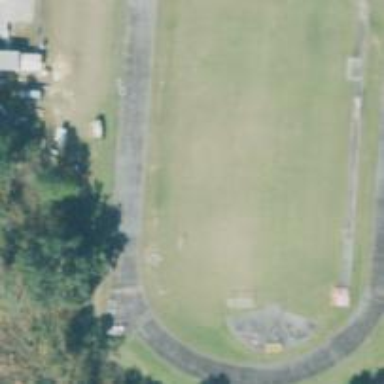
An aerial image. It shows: Athletics track located in leisure land area.